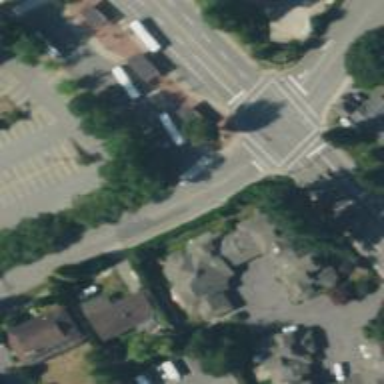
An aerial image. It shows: Bus station with kerb barrier.